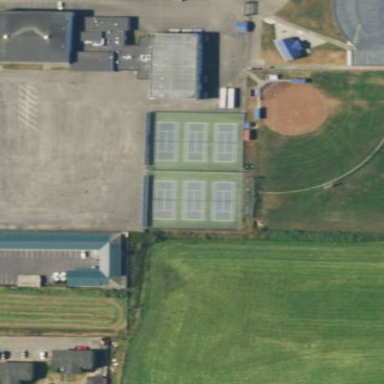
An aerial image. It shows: Tennis court on pitch designated for leisure land.